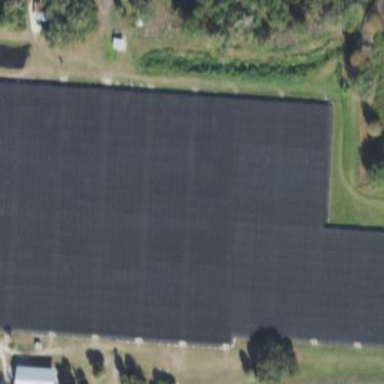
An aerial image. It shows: Plant nursery specializing in trees.